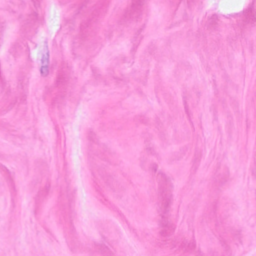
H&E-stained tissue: Breast